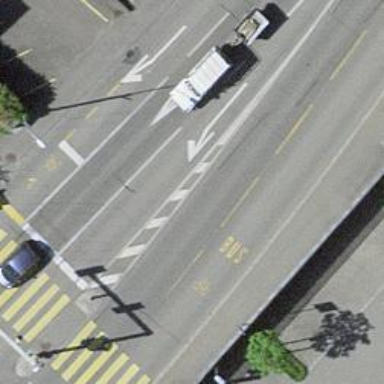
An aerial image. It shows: Tertiary road with asphalt surface including cycle lane.